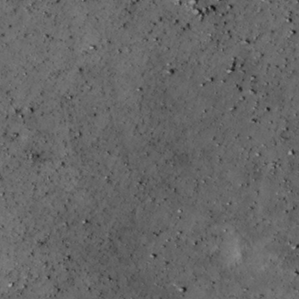
Label: non_frost